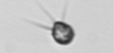
Label: Acanthoica_quattrospina